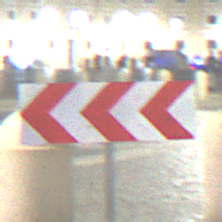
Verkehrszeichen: RichtungstafelnInKurvenGrossRechts
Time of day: Night
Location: Outdoor (Urban)
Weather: PartlyCloudy
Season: NotSpecified
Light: Artificial